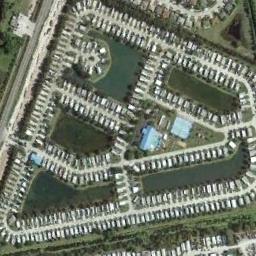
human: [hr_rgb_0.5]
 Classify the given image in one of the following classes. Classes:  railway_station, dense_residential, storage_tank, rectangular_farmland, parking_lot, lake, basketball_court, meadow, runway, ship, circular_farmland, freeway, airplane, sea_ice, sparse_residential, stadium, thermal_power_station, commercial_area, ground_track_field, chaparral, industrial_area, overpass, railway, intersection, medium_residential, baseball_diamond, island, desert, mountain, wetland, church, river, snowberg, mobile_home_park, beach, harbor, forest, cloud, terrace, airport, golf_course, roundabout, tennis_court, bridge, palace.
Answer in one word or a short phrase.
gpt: mobile_home_park